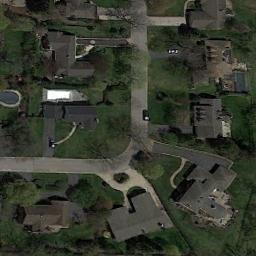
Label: medium_residential